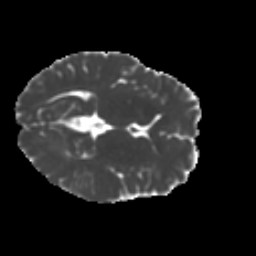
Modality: MD
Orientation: axial
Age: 22
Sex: female
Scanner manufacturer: ge
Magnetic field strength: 3 T
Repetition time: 7.8 s
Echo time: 0.0606 s